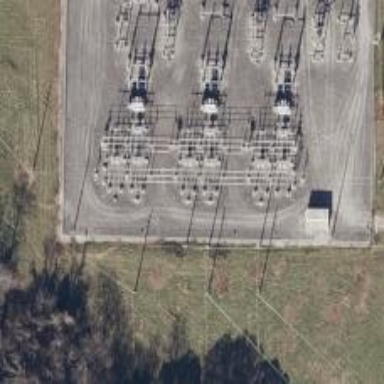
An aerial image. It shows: Switch for power supply.